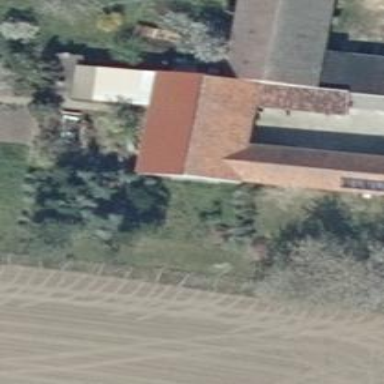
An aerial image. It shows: Building with gabled roof oriented along its length.